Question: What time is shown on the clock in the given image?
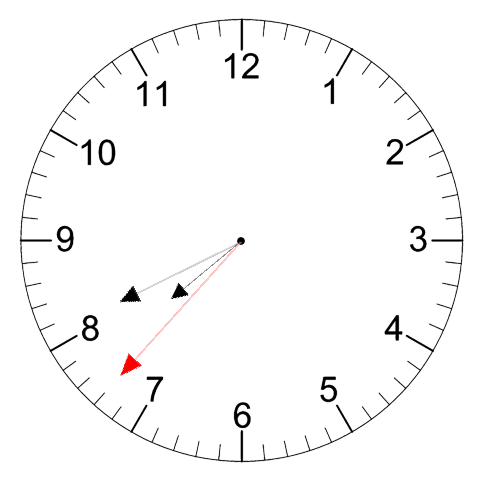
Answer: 07:40:37